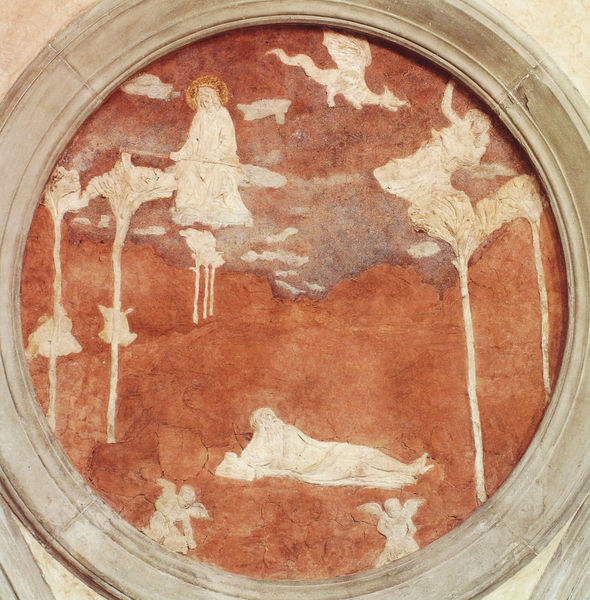
Titel: Medaillons aus der alten Sakristei mit Darstellungen der Evangelisten und Szenen aus dem Leben des hl. Johannes
Künstler: Donatello
Standort: Florenz, S. Lorenzo (EU - I - Toskana)
Schlagwörter: flügel, wolken, bäume, blumen, frau, grau, weiss, rot, wand, rahmen, stein, pflanzen, kreis, rund, tondo, engel, relief, liegen, schlafen, italien, jugendstil, stuck, liegend, christus, jesus, florenz, heiliger, gips, putti, drache, art noeveau